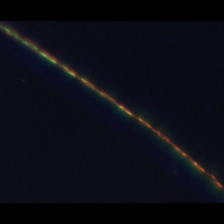
Taxon: Psuedo-nitzschia
Group: Diatoms